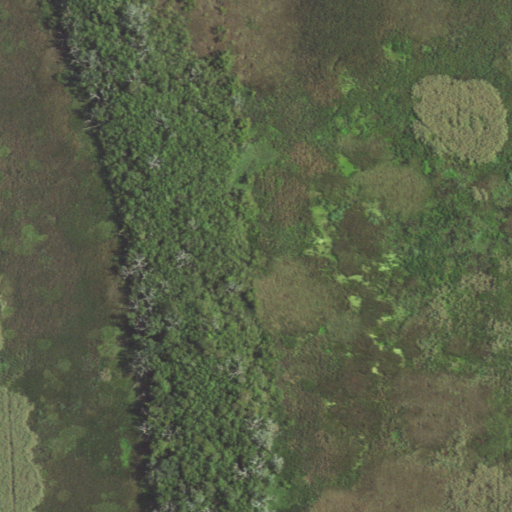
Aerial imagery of island in Louisiana named Money Island containing herbaceous wetlands and woody wetlands